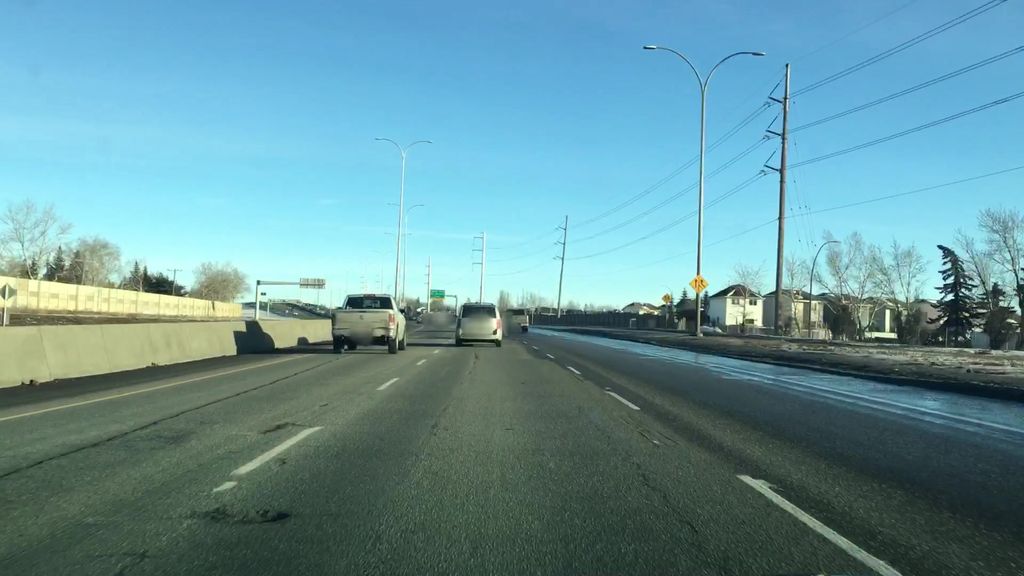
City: calgary